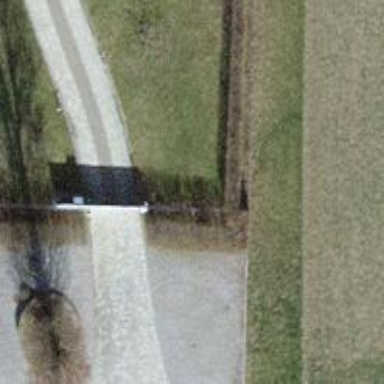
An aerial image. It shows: Gate.